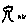
Label: tree